Field crop: maize
Growth stage: 2
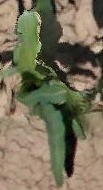
Species: maize